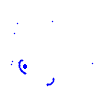
Particle: kaon